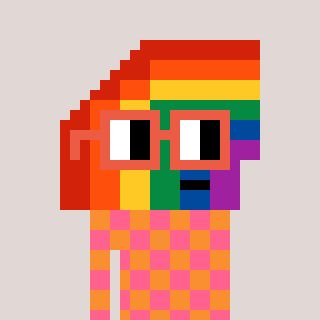
a pixel art character with square orange glasses, a rainbow-shaped head and a orange-colored body on a warm background